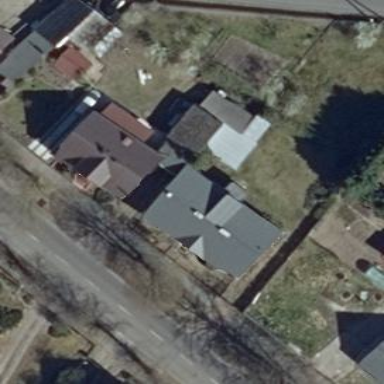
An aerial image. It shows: Residential building.